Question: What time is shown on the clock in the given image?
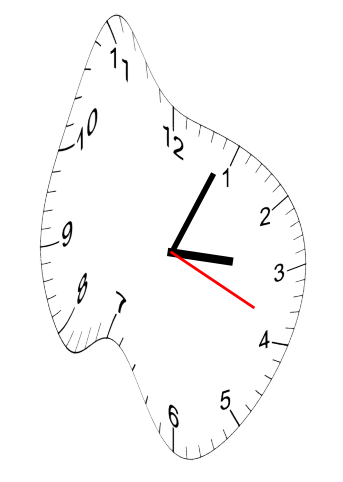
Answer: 03:04:19